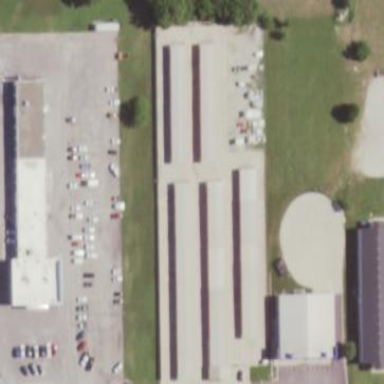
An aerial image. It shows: Storage rental shop.